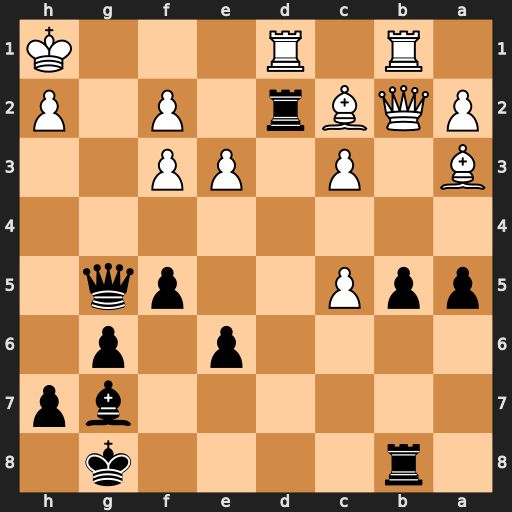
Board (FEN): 1r4k1/6bp/4p1p1/ppP2pq1/8/B1P1PP2/PQBr1P1P/1R1R3K
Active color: b
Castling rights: -
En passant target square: -
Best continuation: Rxf2 Rg1 Qxe3